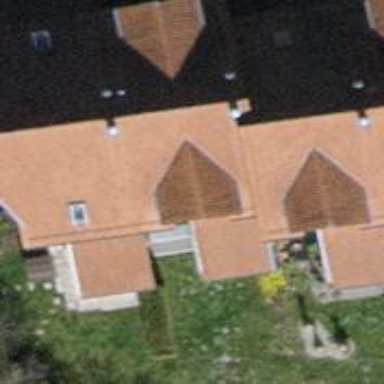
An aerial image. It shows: Terrace building.